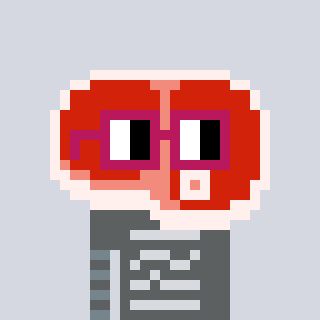
a pixel art character with square dark red glasses, a steak-shaped head and a grayscale-colored body on a cool background